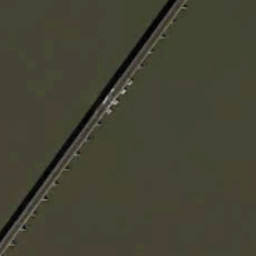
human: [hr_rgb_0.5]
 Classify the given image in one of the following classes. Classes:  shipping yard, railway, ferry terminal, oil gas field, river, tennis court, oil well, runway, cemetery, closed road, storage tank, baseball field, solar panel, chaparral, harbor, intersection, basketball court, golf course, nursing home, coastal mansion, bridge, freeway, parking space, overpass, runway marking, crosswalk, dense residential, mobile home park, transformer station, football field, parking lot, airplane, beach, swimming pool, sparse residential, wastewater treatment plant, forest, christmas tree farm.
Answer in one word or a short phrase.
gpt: bridge